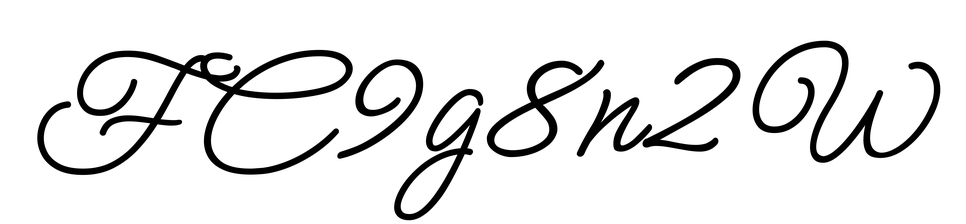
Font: MeowScript-Regular